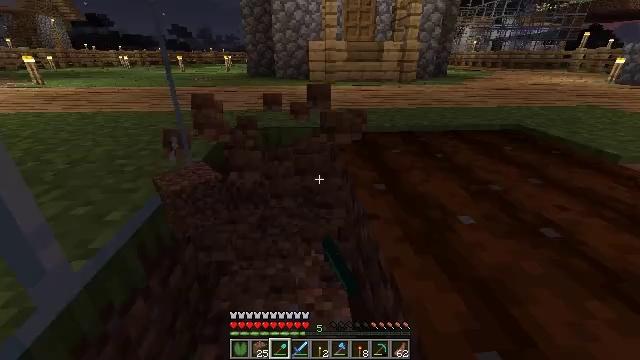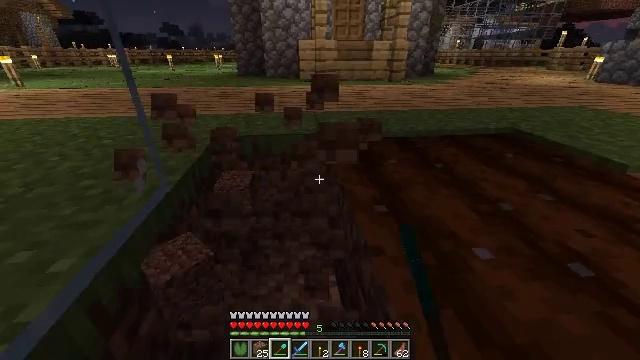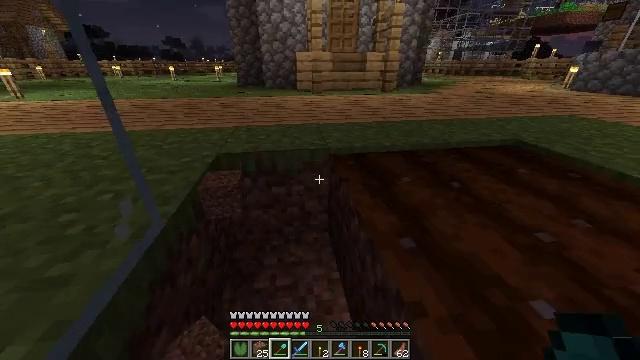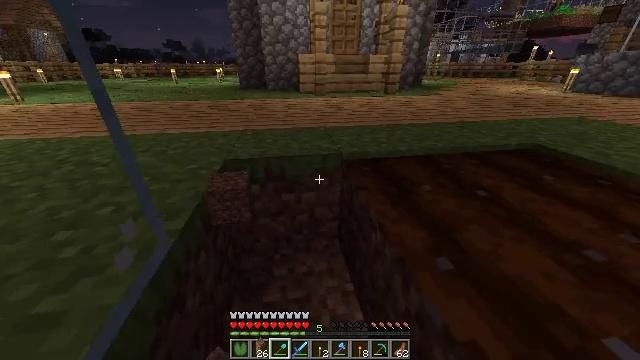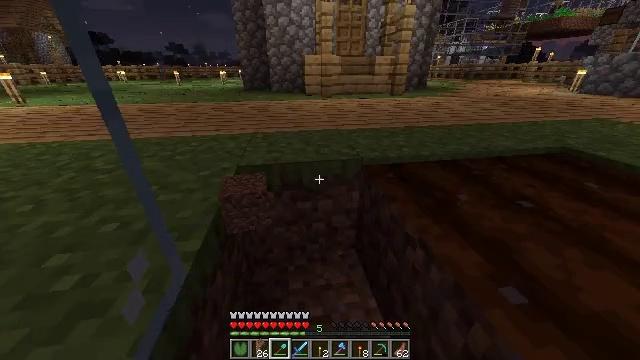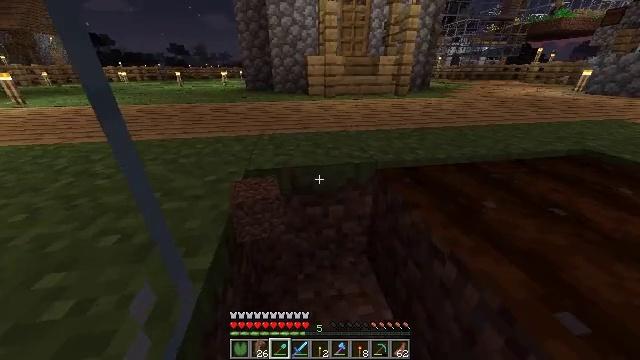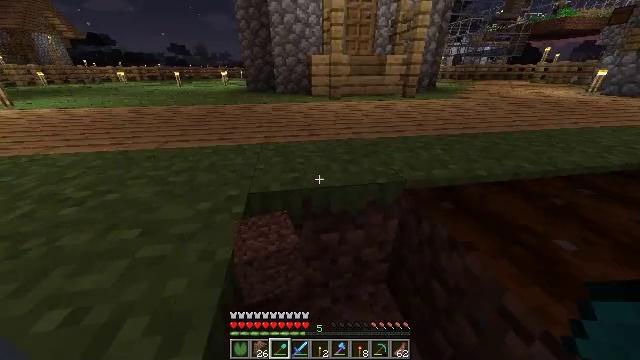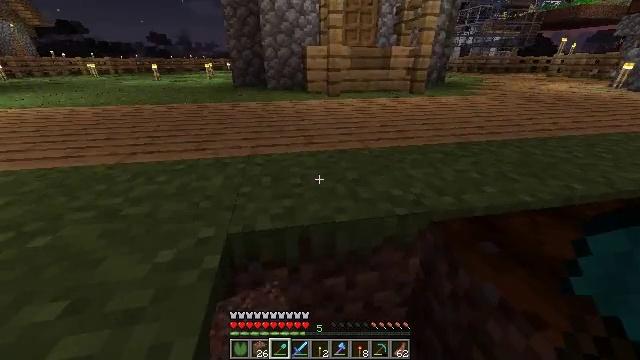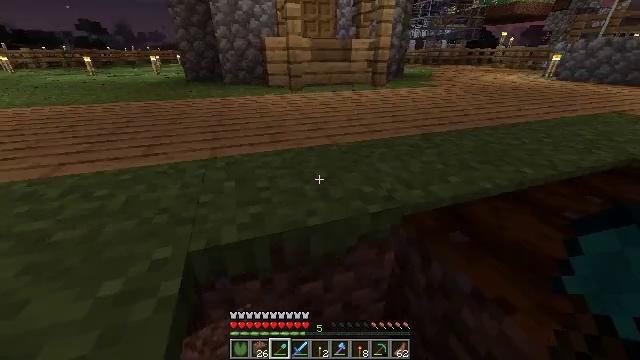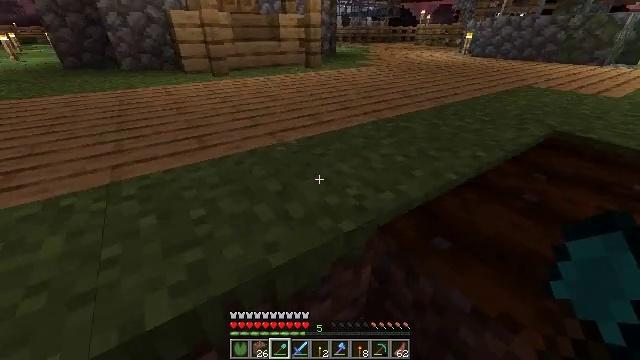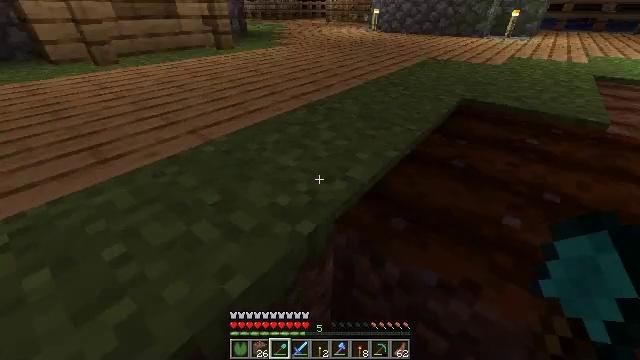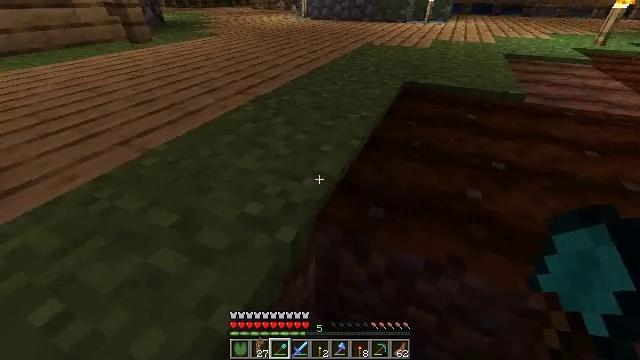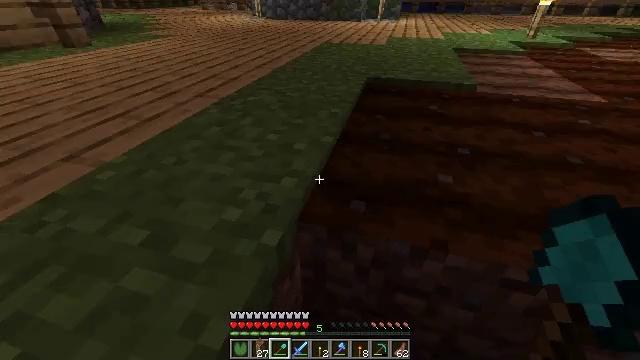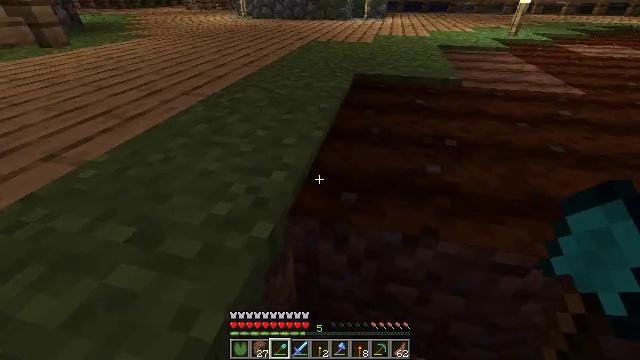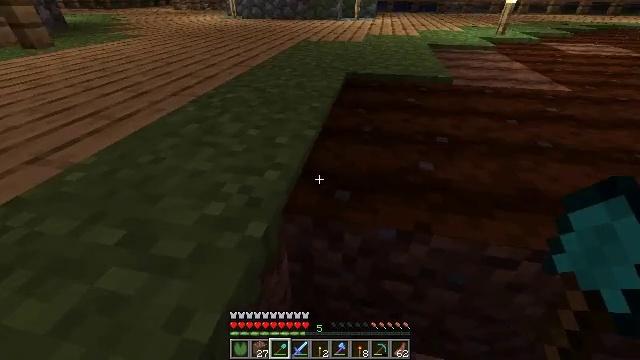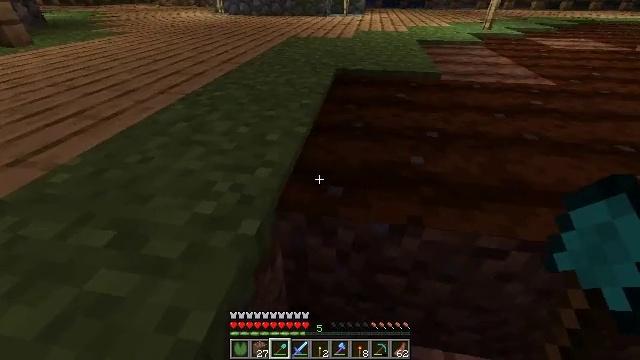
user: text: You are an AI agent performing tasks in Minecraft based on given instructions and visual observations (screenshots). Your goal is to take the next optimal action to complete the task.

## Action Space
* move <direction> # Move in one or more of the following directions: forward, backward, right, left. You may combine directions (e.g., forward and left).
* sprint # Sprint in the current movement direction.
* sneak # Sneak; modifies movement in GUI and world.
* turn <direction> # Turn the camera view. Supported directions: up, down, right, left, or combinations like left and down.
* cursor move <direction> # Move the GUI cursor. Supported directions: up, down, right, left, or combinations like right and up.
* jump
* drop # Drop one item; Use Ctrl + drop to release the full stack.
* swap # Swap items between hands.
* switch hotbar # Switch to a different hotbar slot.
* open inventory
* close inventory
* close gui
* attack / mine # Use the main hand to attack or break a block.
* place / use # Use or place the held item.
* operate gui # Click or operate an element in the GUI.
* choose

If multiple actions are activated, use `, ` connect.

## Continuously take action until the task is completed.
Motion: motion action
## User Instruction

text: Mine the farmland block.
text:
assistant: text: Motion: move forward, turn right and down
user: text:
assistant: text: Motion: move forward and move left, turn right
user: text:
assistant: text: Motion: move forward and move left
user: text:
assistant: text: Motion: move forward and move left
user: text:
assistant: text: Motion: move forward and move left
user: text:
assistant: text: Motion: move forward and move left
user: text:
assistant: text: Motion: move forward and move left, turn right
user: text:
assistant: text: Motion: move forward and move left, turn right and down
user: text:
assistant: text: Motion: move left, turn right and down
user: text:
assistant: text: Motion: move left, turn right and down
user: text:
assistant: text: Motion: turn right and down
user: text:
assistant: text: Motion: turn right
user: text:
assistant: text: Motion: turn right
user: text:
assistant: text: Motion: turn right
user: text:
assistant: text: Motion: turn right
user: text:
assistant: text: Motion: turn right and down
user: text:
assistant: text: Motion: turn right
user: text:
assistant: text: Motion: turn right
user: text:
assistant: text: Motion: turn right
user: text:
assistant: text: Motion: no_op
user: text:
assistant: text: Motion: no_op
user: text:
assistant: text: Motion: no_op
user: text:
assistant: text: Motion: turn up, attack / mine
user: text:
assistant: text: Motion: turn up, attack / mine
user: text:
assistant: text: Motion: turn up, attack / mine
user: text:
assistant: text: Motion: turn up, attack / mine
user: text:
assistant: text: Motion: turn up, attack / mine
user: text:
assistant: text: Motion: turn left and up, attack / mine
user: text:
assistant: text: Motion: no_op
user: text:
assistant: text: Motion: no_op